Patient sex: M
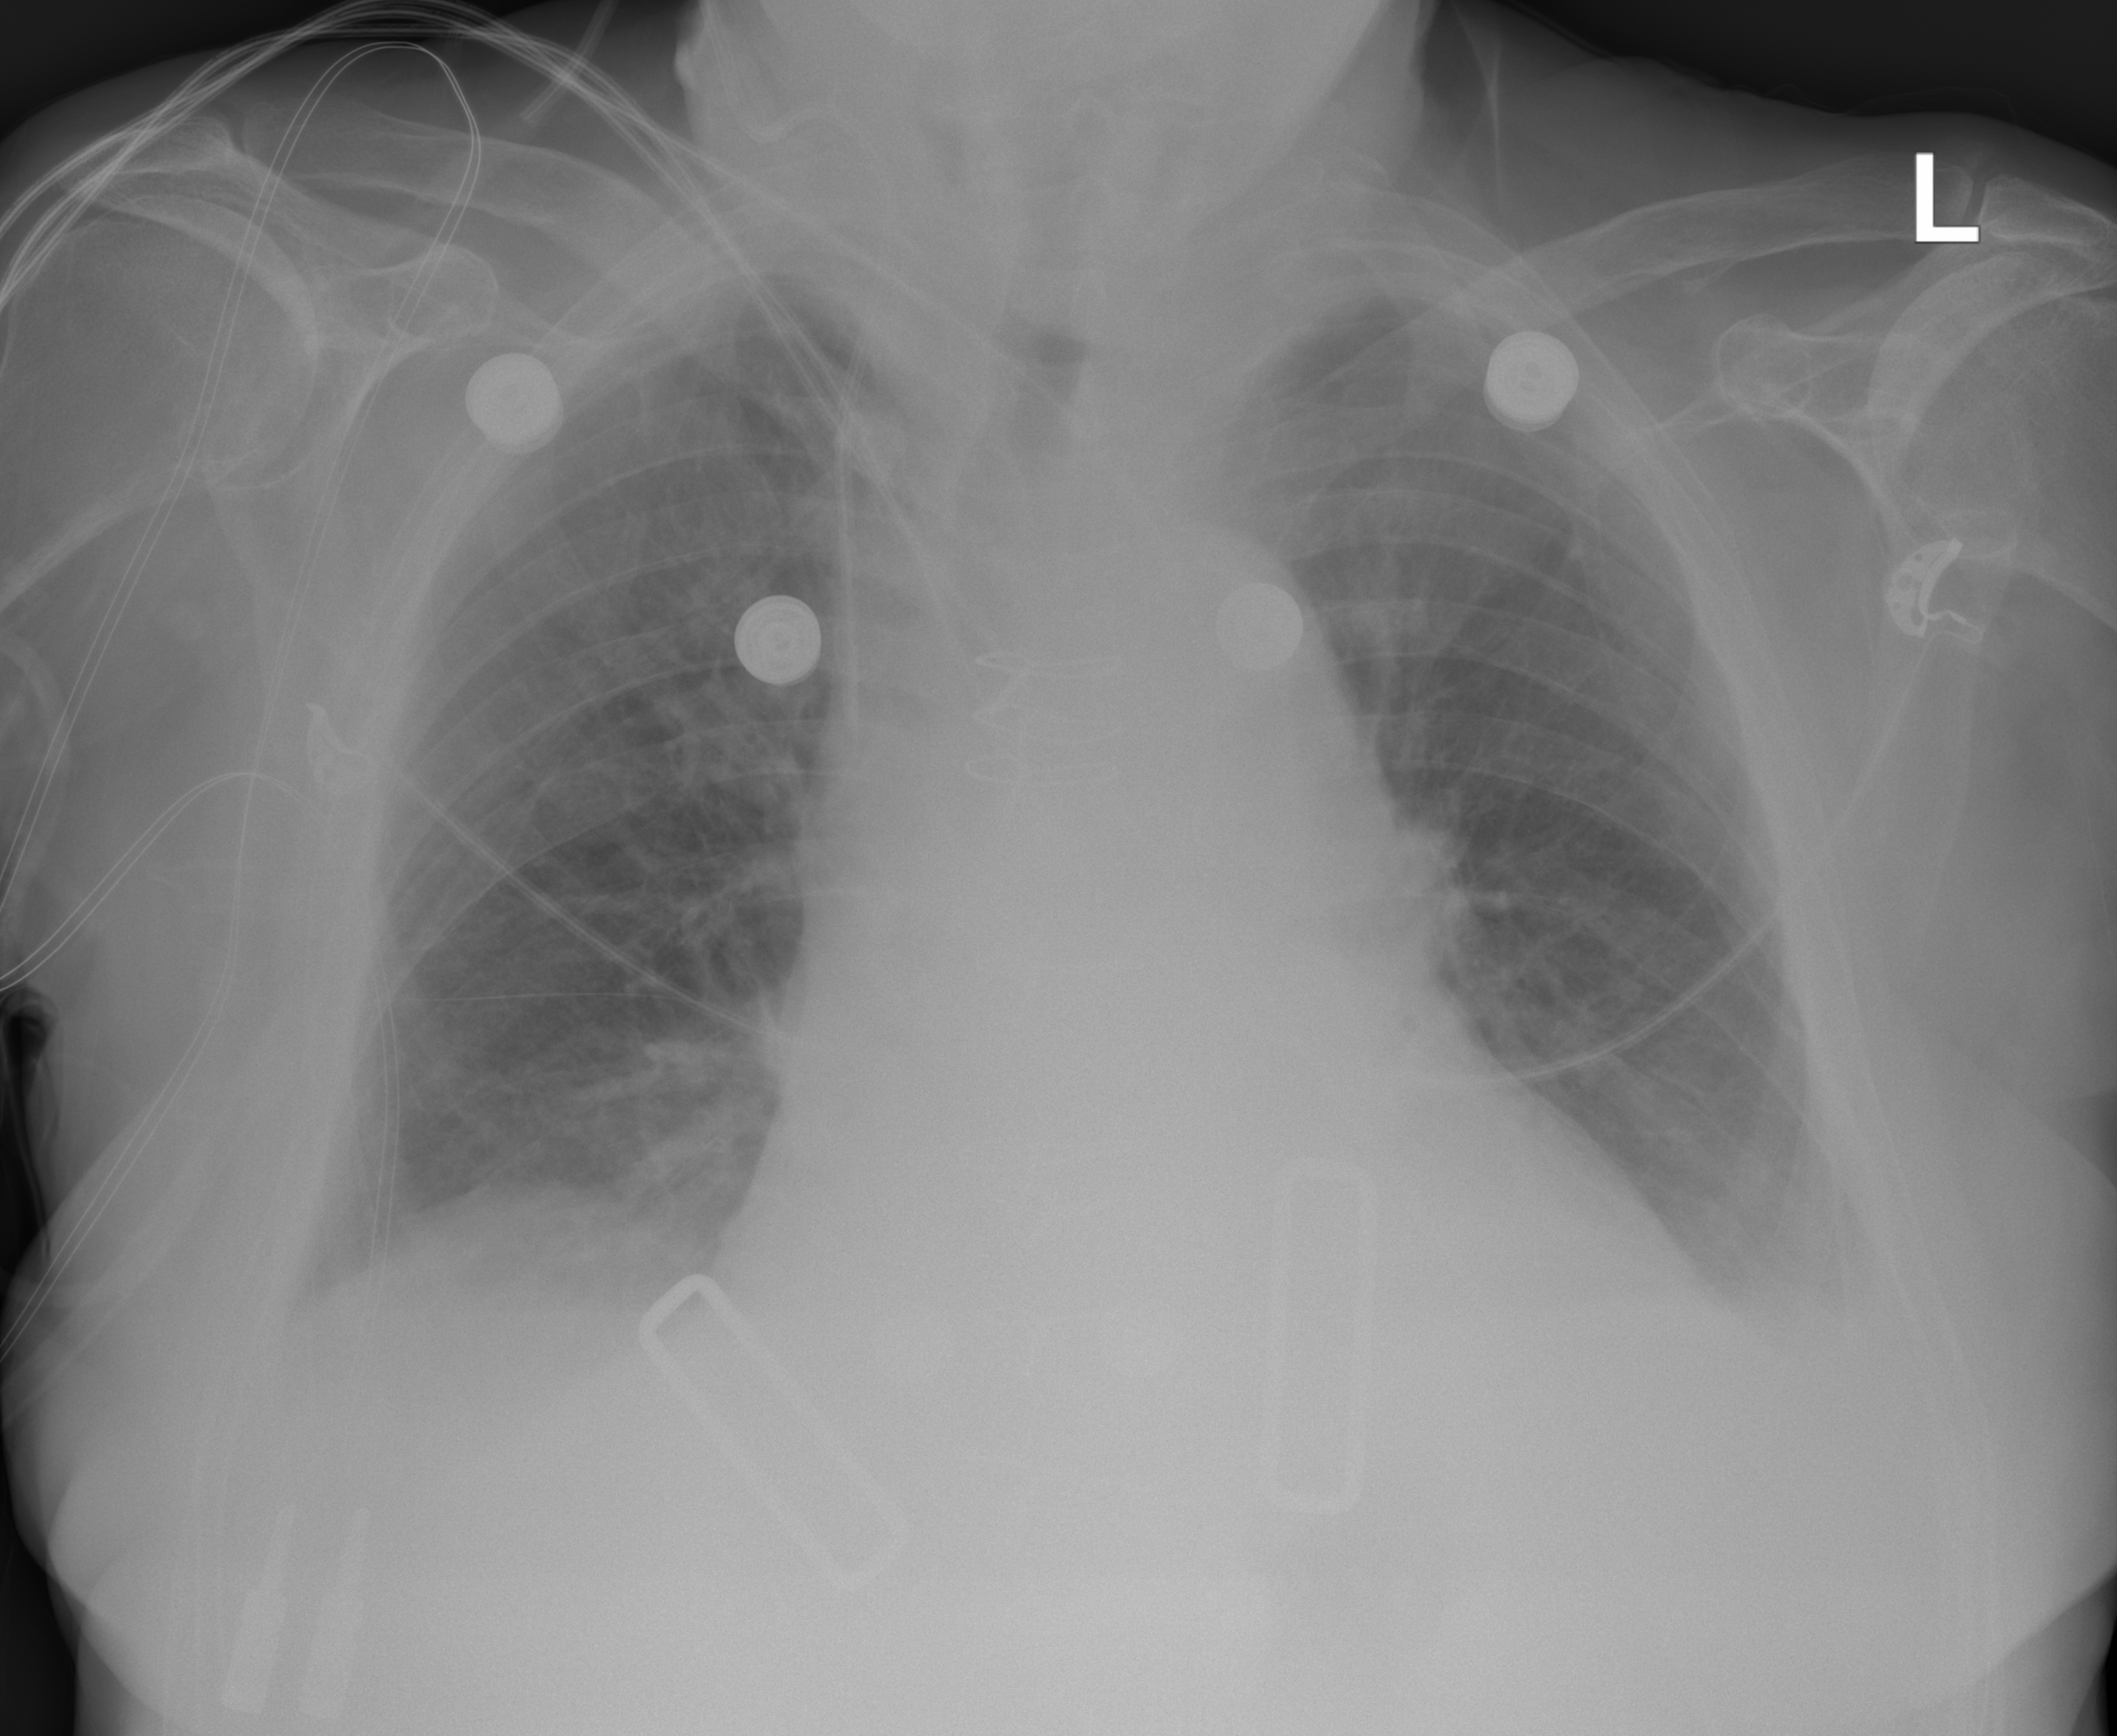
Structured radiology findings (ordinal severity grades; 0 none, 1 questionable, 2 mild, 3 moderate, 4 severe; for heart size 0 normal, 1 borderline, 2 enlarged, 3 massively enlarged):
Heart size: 2
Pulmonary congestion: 0
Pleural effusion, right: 3
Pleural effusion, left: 2
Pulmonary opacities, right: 0
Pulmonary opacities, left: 0
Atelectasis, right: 2
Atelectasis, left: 2